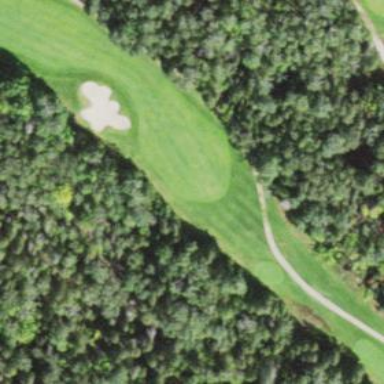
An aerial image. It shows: Rough area on grassy golf course.